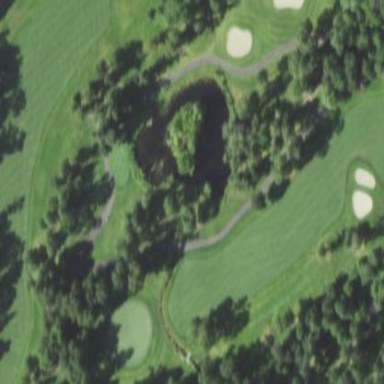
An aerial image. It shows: Water hazard in golf course. The hazard is natural water feature.